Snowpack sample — Loveland Pass, Silver Plume, Colorado, USA (12/14/25, 10:50 AM MST)
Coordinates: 39.664, -105.882
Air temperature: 36 °F
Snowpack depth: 67 cm
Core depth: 20 cm
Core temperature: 46.4 °F
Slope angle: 6°, slope face: 326°
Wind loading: low
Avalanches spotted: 0
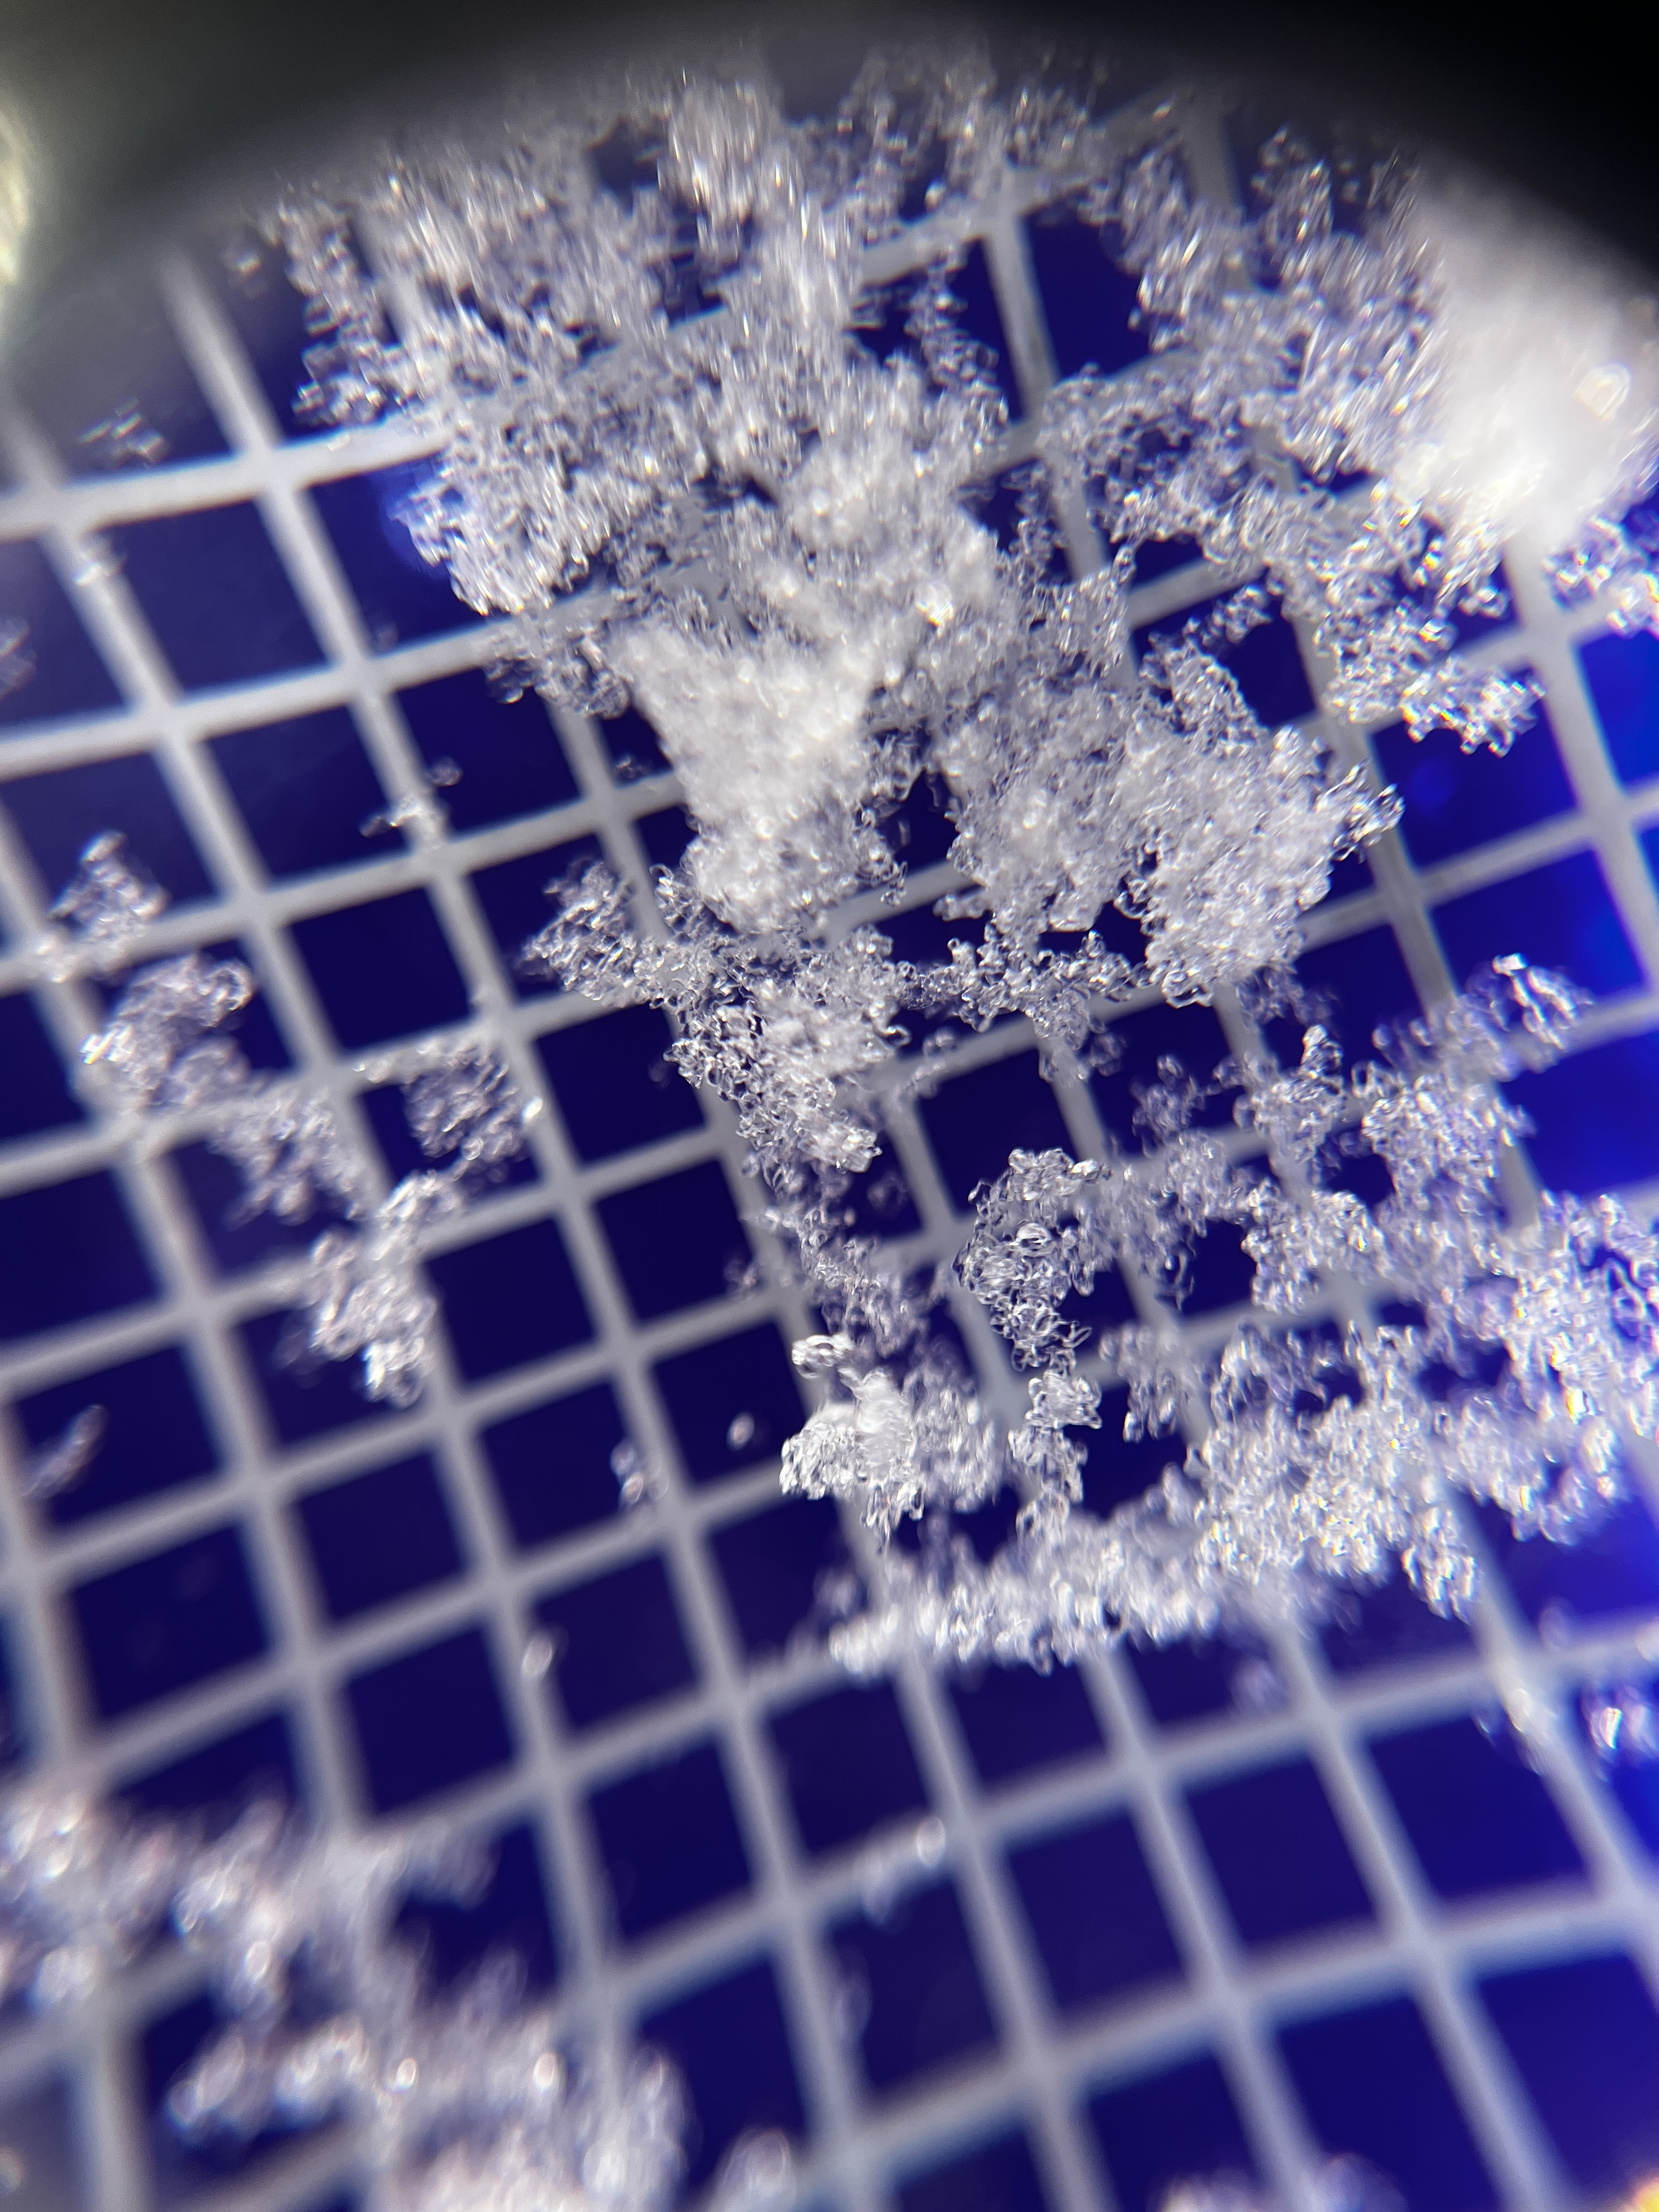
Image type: magnified_profile
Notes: No avalanches spotted, very late start to the season with minimal snowpack